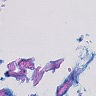
Metastatic tissue present: no